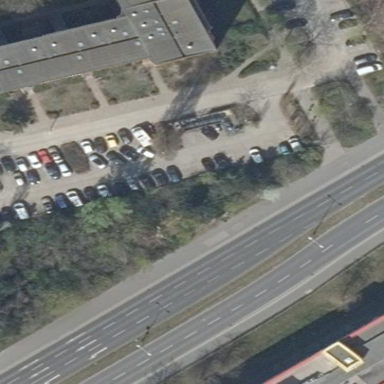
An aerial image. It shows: Street-side parking area.